Question: I'm doing a Facebook-Like chat. The problem is that the text is making a horizontal scroll and I dont want to. The original site is <URL>
: You don't need to signup, you just click on System_MSG bar under the bottom right corner. Thanks for helping

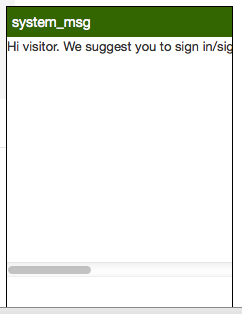
Answer: That's because you use non-breakable spaces (&nbsp). Use normal spaces instead and the text will display correctly:
Change this:
'''
Hi visitor. We suggest you to sign in
'''
to this
'''
Hi visitor. We suggest you to sign in
'''